Question: I'm trying to display text using coretext. Now it's on a delphi form, but I have code which seems to work fine getting the context for drawing shapes on (it just gets the FContext field from the form).
The text appears like this (it's upside down), it's suppose to be 'at'

Now here's the code, just put it in a formpaint
'''
var
cgcontext : CGContextRef;
path : CGMutablePathRef;
framesetter : CTFramesetterRef;
frame : CTFrameRef;
attrString: CFAttributedStringRef;
function GetCGContextFromCanvas(ACanvas: TCanvas): CGContextRef;
var
Context: TRttiContext;
Field: TRttiField;
begin
Field := Context.GetType(ACanvas.ClassType).GetField('FContext');
Assert(Field <> nil);
Result := PPointer(Field.GetValue(ACanvas).GetReferenceToRawData)^;
end;
begin
cgcontext := GetCGContextFromCanvas(Canvas);
path := CGPathCreateMutable(); //1
CGPathAddRect(path, nil, CGRectMake(0,0,600,200));
attrString := CFAttributedStringCreate(kCFAllocatorDefault, CFSTR('at'), nil);
framesetter := CTFramesetterCreateWithAttributedString(attrString); //3
frame := CTFramesetterCreateFrame(framesetter, CFRangeMake(0, 2), path, nil);
CTFrameDraw(frame, cgcontext); //4
end;
'''
Any suggestions on why the spacing is wrong? Shouldn't it use the default spacing?
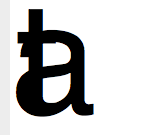
Answer: ..it's because the textmatrix is set somewhere, but because it's not restored when you do CGContextSaveGState/CGContextRestoreGState the textmatrix is wrong. So just add a 'CGContextSetTextMatrix(cgcontext, CGAffineTransformIdentity);'